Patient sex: F
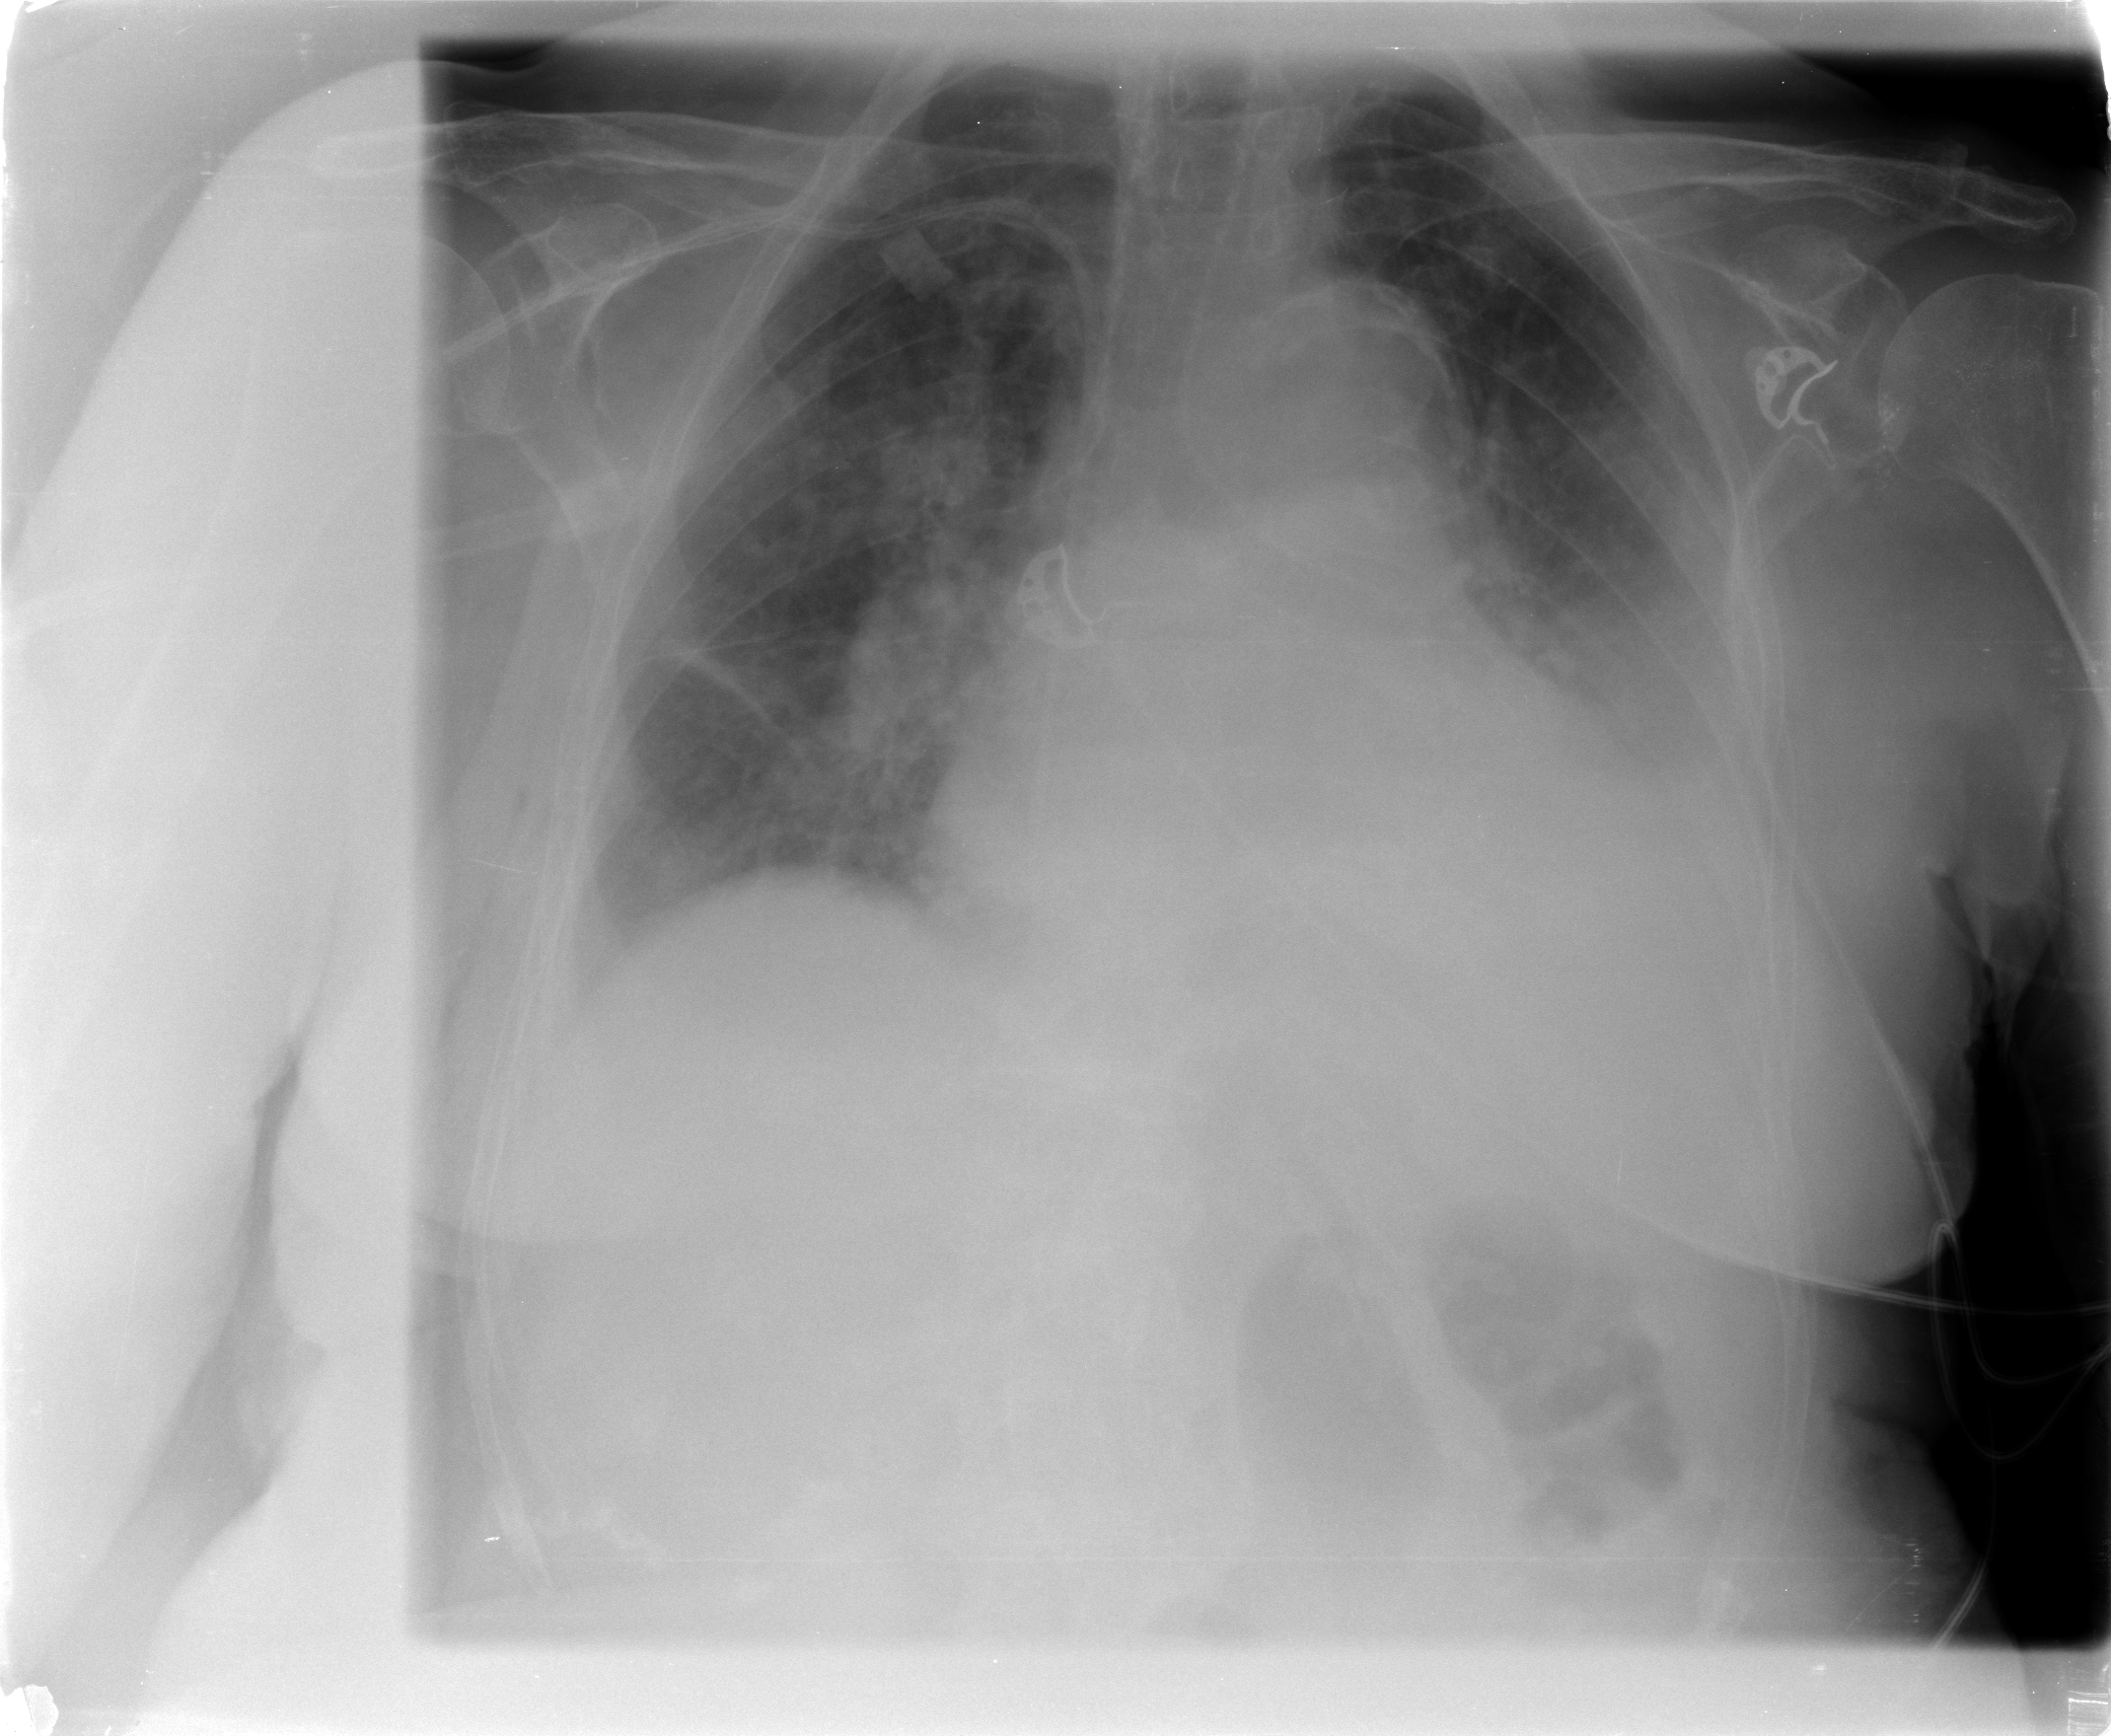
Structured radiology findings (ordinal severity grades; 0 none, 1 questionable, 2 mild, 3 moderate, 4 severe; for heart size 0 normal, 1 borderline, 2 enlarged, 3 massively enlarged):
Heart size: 2
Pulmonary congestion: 2
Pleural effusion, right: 2
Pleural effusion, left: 3
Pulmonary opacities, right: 2
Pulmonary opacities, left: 2
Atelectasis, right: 2
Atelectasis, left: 3